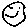
Label: smiley face